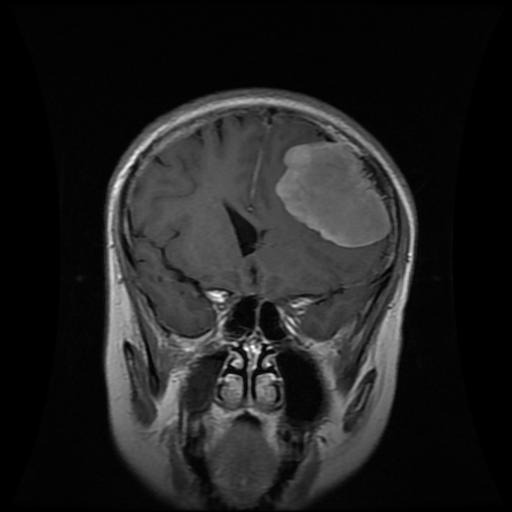
Label: meningioma